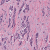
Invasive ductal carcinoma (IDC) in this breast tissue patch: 1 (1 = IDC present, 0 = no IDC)